Question: I have two Many-To-Many with Payload entities as shown below:

So, to make an stored in MasterPartNumber with a part number: 'MasterPartNumber.pn', I use the navigation property 'ParentBOMs', which is given by the relationship:
'MasterPartNumber.pnID = MasterPartsList.parentPnID'.
This gives me all the child pnIDs under that parent assembly.
To get the , I use the 'ChildPn' navigation property, defined by 'MasterPartsList.pnID = MasterPartNumber.pnID'.
Please note that top level assembly items are NOT listed in MasterPartsList (they would have a parentPnID that is null).
My TreeView HierarchicalDataTemplate binding is:
'''
<TreeView x:Name="AssemblyTreeView"
ItemsSource="{Binding BOMItems}">
<TreeView.ItemTemplate>
<HierarchicalDataTemplate DataType="{x:Type local:MasterPartNumber}"
ItemsSource="{Binding ParentBOMs.ChildPn}">
<TextBlock Text="{Binding pn}" />
</HierarchicalDataTemplate>
</TreeView.ItemTemplate>
</TreeView>
'''
Which I believe to be correct.
I can step through the debugger and see that the entire BOMItem navigation properties are populated (ParentBOM.ChildPn.pn) for each item that has child information.
WHY am I unable to see these child properties populated in my TreeView?!
'''
What I should get:
Root Assembly
--Sub Assembly
----Sub Assembly
------Child (n-levels deep)
'''
And
What I actually get:
'''
Root Assembly
'''
Do I need an additional converter? Do I need to define my ObservableCollection object wrapper's "getter" further?
'''
Known possible sources of the problem:
1. Entity Framework is lazy loading, and just hasn't loaded the navigation properties I see in
the debugger being populated. (No, set LazyLoading to false.)
2. My HierarchicalDataTemplate isn't probing for children just on the fact that it has children
-- aka it only understands to switch the binding path when a new DataType is available, or
something like that. (Not likely, because I've seen HierarchcialDataTemplates for self-referencing entities of a single entity type.)
What I have right:
1. I can cascade down the binding route I told my TreeView to take in the debugger.
Parent 'pn' is populated as well as its 'ParentBOMs.ChildPn.pn'.
'''
Please help! Thank you !
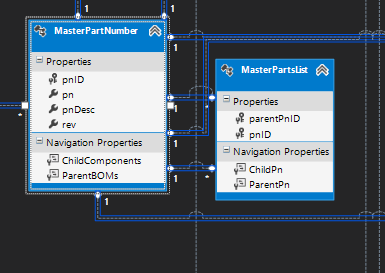
Answer: Not able to get an idea of what the expected output should be ? Can you draw the tree and post it.
You may have to create a wrapper VM type for the domain type you want to present. say.. MasterPartVM. You can now define a property with the logic for the 2 routes e.g. Children. Your hierararchical data template will always expand the next level using this property.
This will put the onus of finding the right children on your implementation of MasterPartVM.Children - which you seem to have nailed down. Let me know if I have misunderstood the problem..
e.g. In the linked post, you can see that I used a wrapper property to combine Subgroups and Entries to collate a single list.
Here's another example
'''
public class MyPart
{
public string Name { get; set; }
public bool IsRoot { get; set; }
public string[] ChildNames { get; set; }
public IList<MyPart> Children {
get {
if (IsRoot)
return ChildNames.Select(c => new MyPart { Name = c, ChildNames =new[]{c} }).ToList();
else
return new List<MyPart>{new MyPart { Name = "No more children" }};
} }
}
MyPartsCollection = new ObservableCollection<MyPart>();
MyPartsCollection.Add(new MyPart
{
Name = "Root1",
IsRoot = true,
ChildNames = new []{"Item1", "Item2", "Item3"}
});
'''
'''
<TreeView ItemsSource="{Binding MyPartsCollection}">
<TreeView.ItemTemplate>
<HierarchicalDataTemplate DataType="{x:Type local:MyPart}"
ItemsSource="{Binding Children}">
<TextBlock Text="{Binding Name}" />
</HierarchicalDataTemplate>
</TreeView.ItemTemplate>
</TreeView>
'''